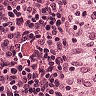
Metastatic tissue present: no